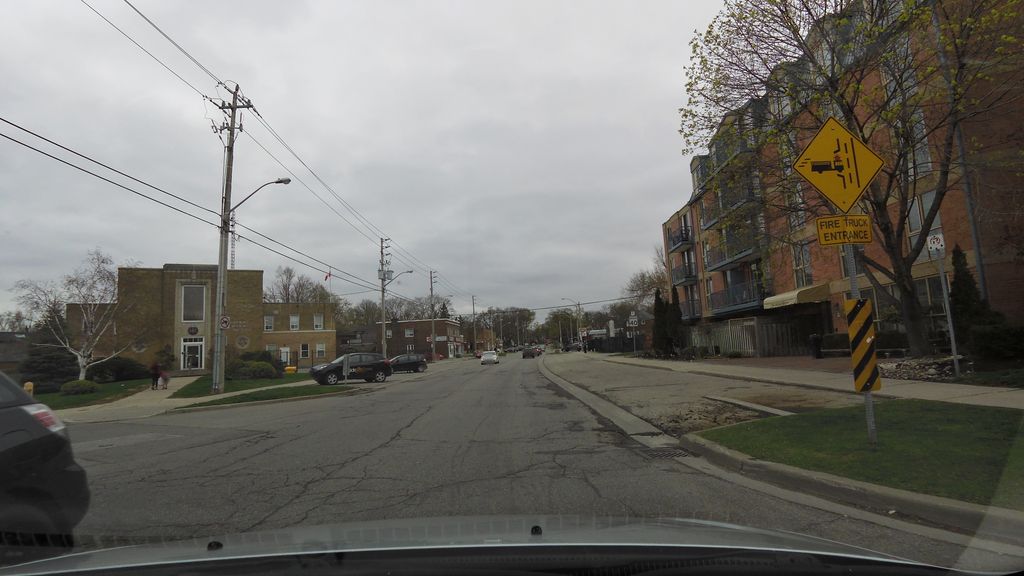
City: toronto